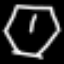
Label: octagon